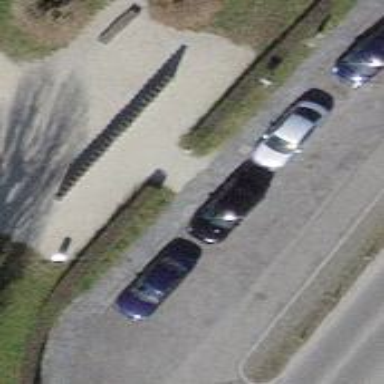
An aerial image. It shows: Entrance with barrier.